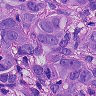
Metastatic tissue present: yes